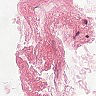
Metastatic tissue present: no